Interaction volume radius: 10 \u00c5
Interaction volume height: 10 \u00c5
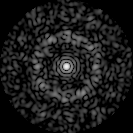
Disorder parameter: 0.8171